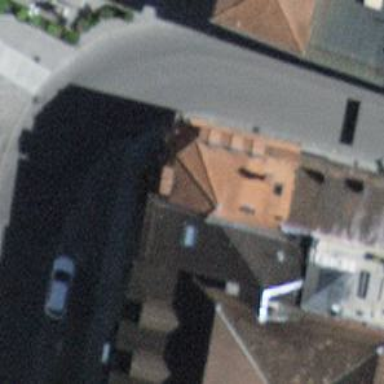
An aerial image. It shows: Bakery located in building.